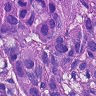
Metastatic tissue present: yes